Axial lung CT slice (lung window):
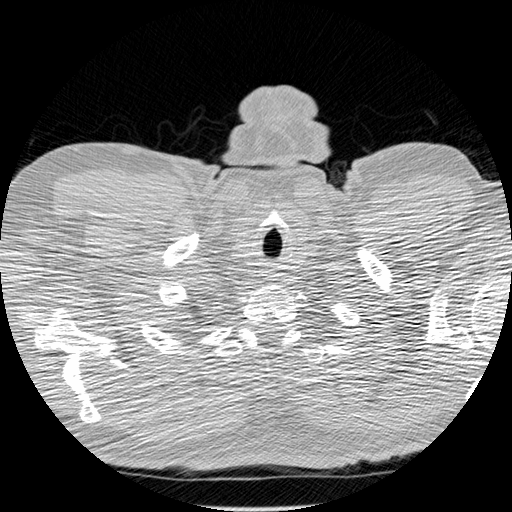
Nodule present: no